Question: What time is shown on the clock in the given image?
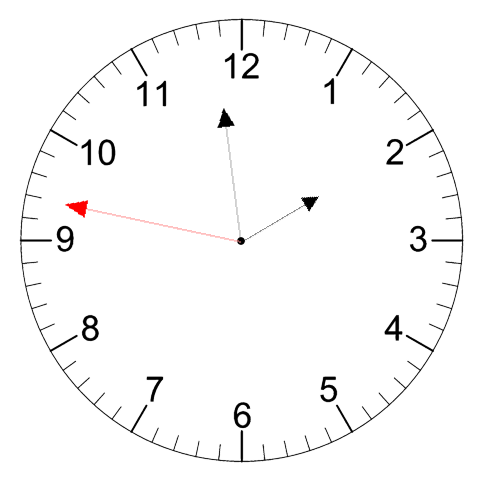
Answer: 01:58:47